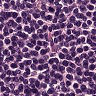
Metastatic tissue present: no